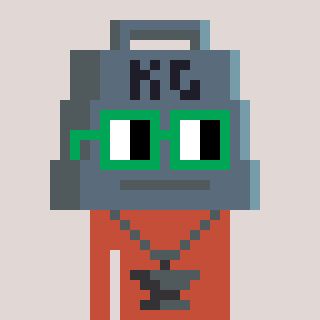
a pixel art character with square green glasses, a weight-shaped head and a rust-colored body on a warm background